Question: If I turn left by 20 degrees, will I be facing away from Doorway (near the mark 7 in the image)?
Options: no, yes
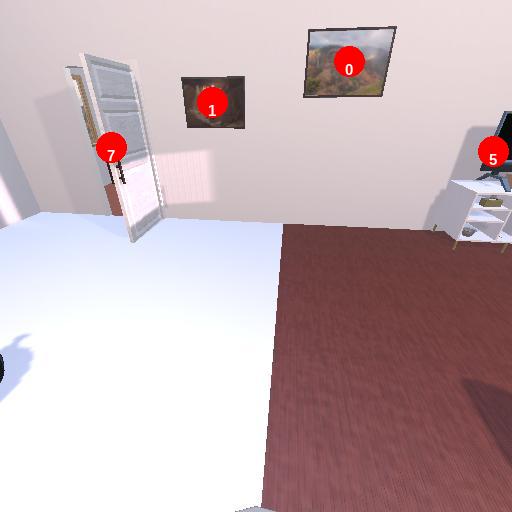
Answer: no